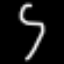
Label: squiggle